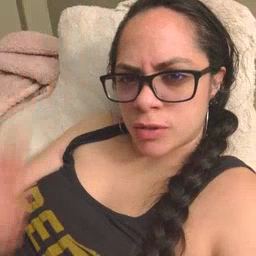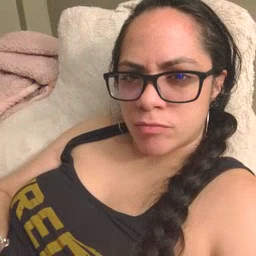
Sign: garbage